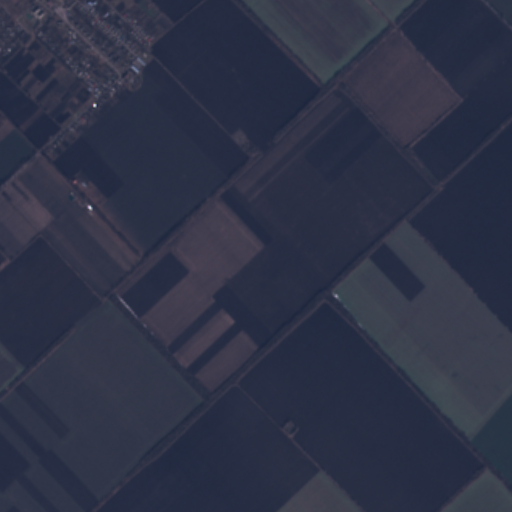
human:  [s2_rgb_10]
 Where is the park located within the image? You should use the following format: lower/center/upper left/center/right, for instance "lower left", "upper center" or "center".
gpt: The park is located in the upper left of the image.
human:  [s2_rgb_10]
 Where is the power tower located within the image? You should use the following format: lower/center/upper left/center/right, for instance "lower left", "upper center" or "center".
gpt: The power tower is located in the upper right of the image.
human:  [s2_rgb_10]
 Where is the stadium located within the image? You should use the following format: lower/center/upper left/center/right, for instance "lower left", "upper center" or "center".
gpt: The stadium is located in the upper left of the image.
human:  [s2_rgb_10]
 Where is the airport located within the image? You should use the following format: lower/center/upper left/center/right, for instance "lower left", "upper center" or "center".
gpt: There is no airport in the image.